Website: lowes
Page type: delivery-shipping
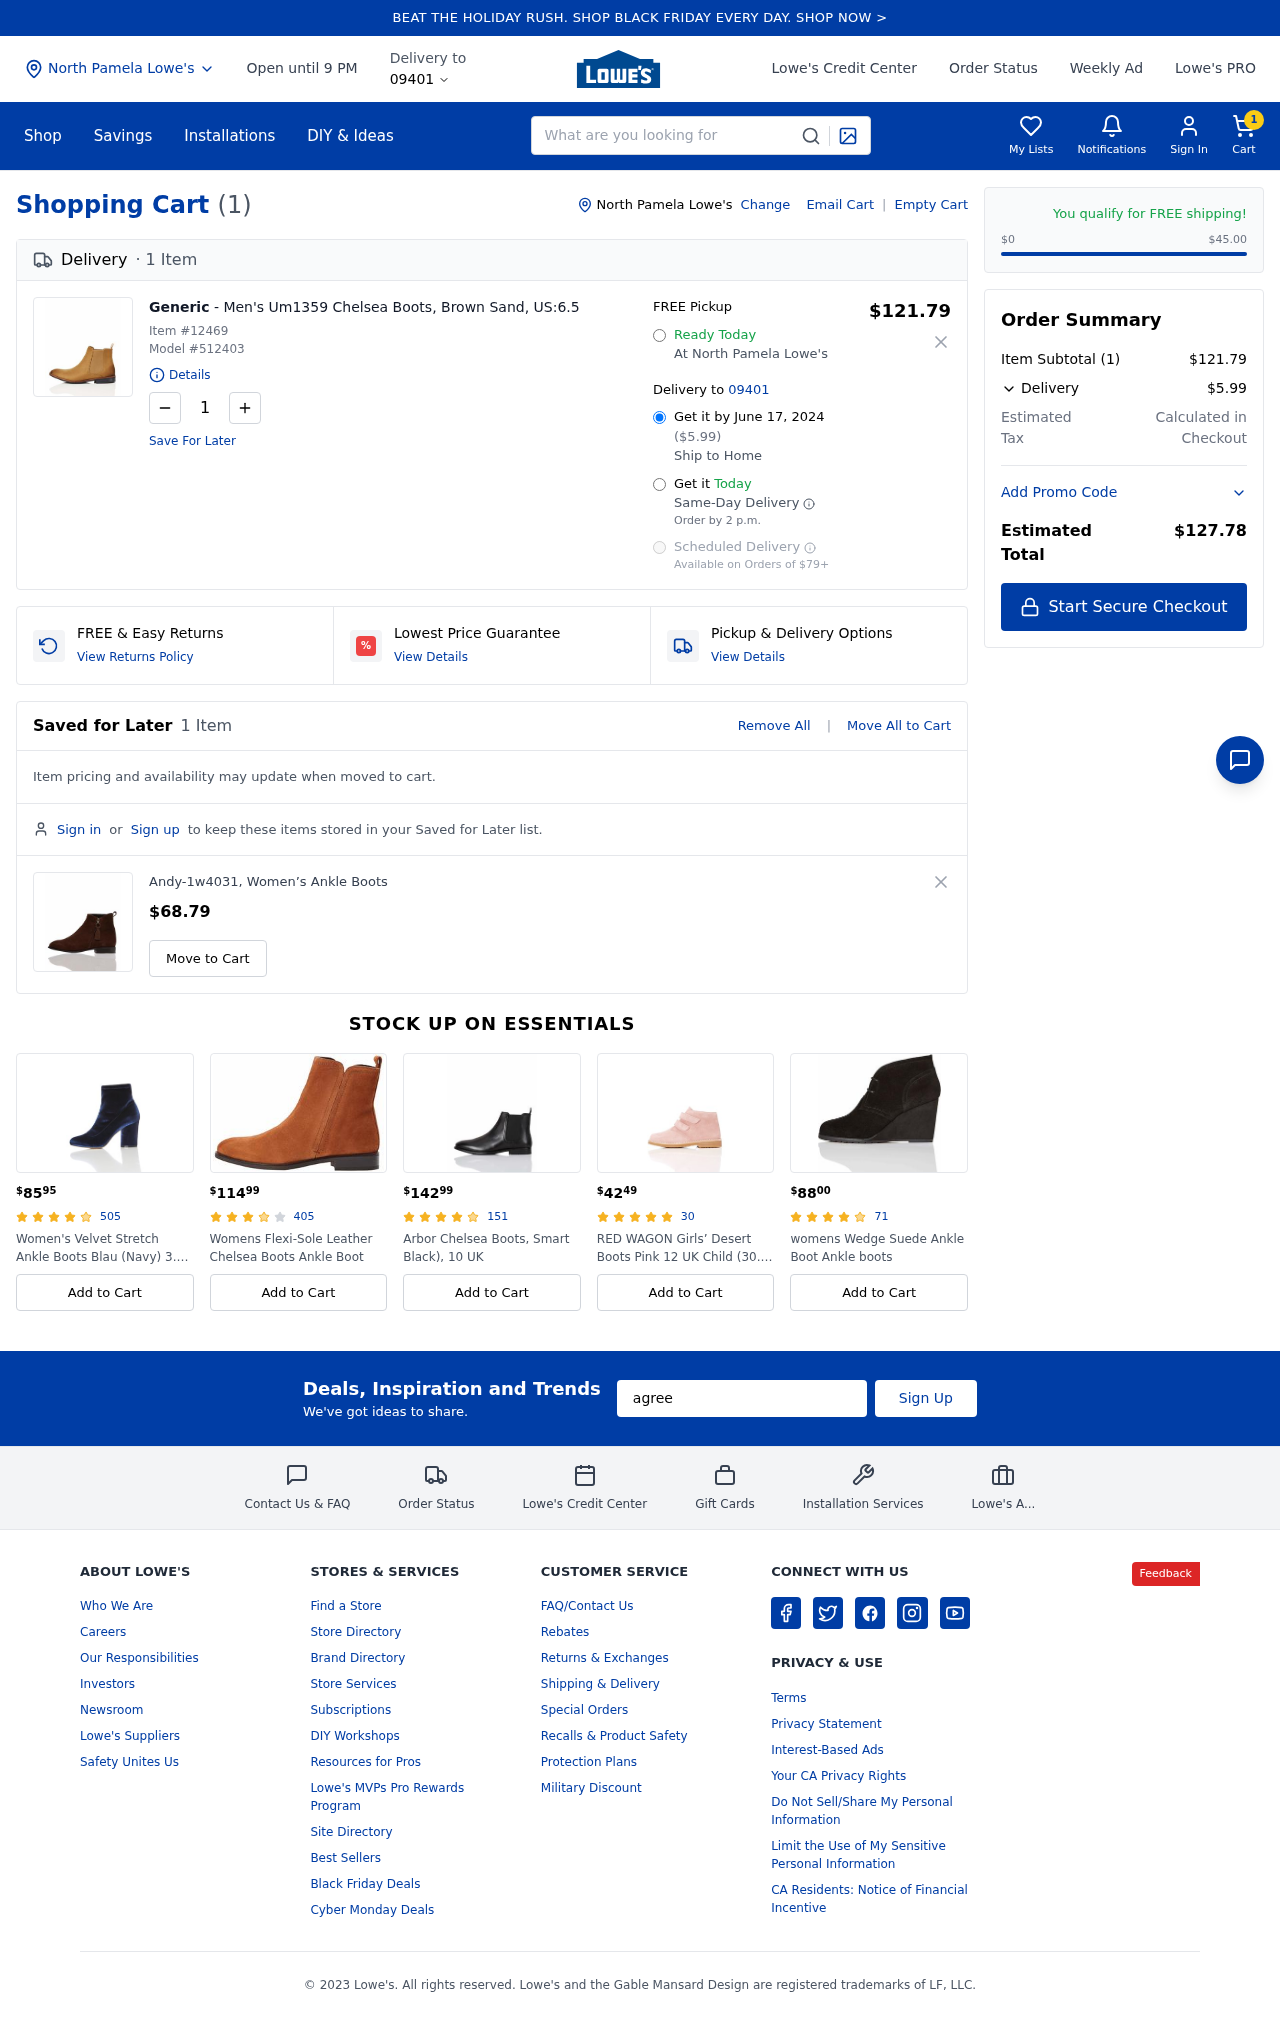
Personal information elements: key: PII_CITY
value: North Pamela
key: PII_EMAIL
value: agreene@yahoo.com
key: PII_POSTCODE
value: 09401
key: PII_CITY2
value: North Pamela
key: PII_CITY3
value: North Pamela
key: PII_POSTCODE_FULL
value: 09401
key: PII_POSTCODE_NUMERIC
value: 9401
Product elements: key: PRODUCT1_BRAND
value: Generic
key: PRODUCT1_NAME
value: Men's Um1359 Chelsea Boots, Brown Sand, US:6.5
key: PRODUCT1_PRICE
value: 121.79
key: PRODUCT1_QUANTITY
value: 1
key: PRODUCT2_NAME
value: Andy-1w4031, Women’s Ankle Boots
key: PRODUCT2_PRICE
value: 68.79
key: PRODUCT1_ITEM_NUMBER
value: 12469
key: PRODUCT1_MODEL_NUMBER
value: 512403
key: PRODUCT3_PRICE
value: $8595
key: PRODUCT3_NUM_RATINGS
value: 505
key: PRODUCT3_NAME
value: Women's Velvet Stretch Ankle Boots Blau (Navy) 3.5 UK (36.5 EU)
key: PRODUCT4_PRICE
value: $11499
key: PRODUCT4_NUM_RATINGS
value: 405
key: PRODUCT4_NAME
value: Womens Flexi-Sole Leather Chelsea Boots Ankle Boot
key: PRODUCT5_PRICE
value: $14299
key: PRODUCT5_NUM_RATINGS
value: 151
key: PRODUCT5_NAME
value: Arbor Chelsea Boots, Smart Black), 10 UK
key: PRODUCT6_PRICE
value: $4249
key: PRODUCT6_NUM_RATINGS
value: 30
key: PRODUCT6_NAME
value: RED WAGON Girls’ Desert Boots Pink 12 UK Child (30.5 EU)
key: PRODUCT7_PRICE
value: $8800
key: PRODUCT7_NUM_RATINGS
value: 71
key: PRODUCT7_NAME
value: womens Wedge Suede Ankle Boot Ankle boots
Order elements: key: ORDER_NUM_ITEMS
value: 1
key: ORDER_DELIVERY_DATE
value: June 17, 2024
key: ORDER_SHIPPING_COST
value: $5.99
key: ORDER_SUBTOTAL
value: $121.79
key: ORDER_TOTAL
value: $127.78
Search elements: key: HEADER_SEARCH
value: What are you looking for